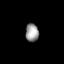
Tissue: lung
Cell type: Endothelial cells
Senescence score: 0.5747
Nuclear area (px): 231
Mean DAPI intensity: 154.403